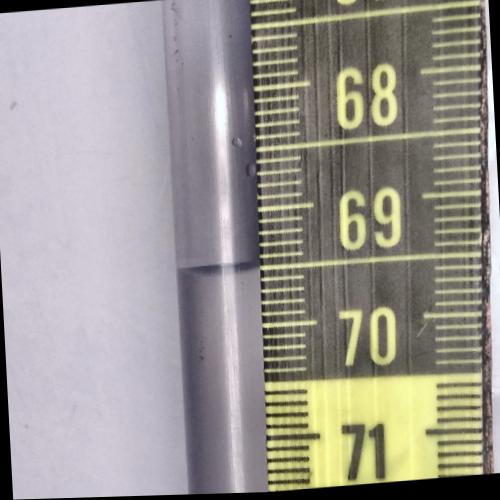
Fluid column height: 69.5 cm